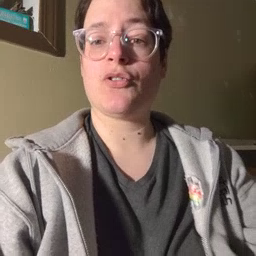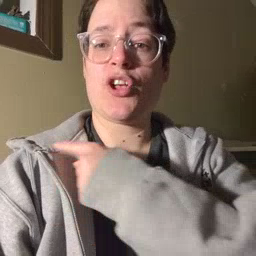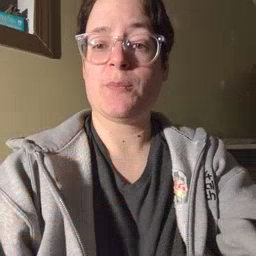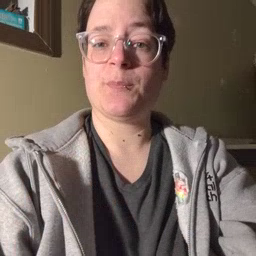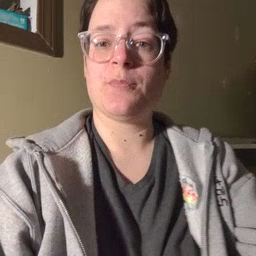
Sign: arm